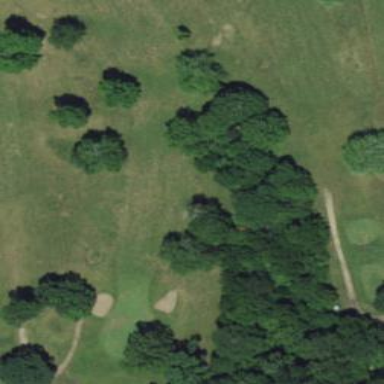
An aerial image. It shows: Golf fairway surrounded by grass.